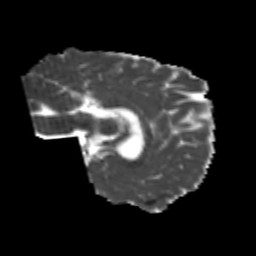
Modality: MD
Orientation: sagittal
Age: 24
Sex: female
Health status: healthy
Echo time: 0.074 s